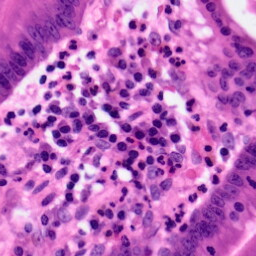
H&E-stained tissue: Pancreatic